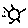
Label: sun